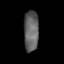
Tissue: lung
Cell type: Epithelial cells
Senescence score: 0.2125
Nuclear area (px): 593
Mean DAPI intensity: 97.879